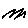
Label: zigzag